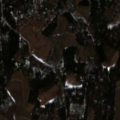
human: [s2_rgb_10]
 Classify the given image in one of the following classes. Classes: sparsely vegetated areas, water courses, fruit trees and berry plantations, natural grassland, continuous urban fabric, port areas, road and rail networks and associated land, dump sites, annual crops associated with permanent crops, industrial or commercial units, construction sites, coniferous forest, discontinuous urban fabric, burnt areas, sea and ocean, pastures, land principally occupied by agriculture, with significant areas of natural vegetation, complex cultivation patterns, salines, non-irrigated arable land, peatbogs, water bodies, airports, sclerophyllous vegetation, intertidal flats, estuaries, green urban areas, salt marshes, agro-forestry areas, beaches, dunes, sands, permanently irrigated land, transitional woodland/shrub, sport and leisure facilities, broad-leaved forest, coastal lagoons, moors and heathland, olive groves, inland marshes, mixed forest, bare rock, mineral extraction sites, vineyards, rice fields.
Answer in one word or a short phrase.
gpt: land principally occupied by agriculture, with significant areas of natural vegetation, mixed forest